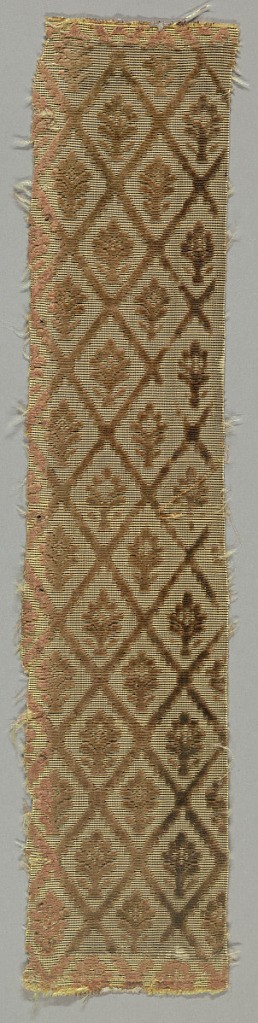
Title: Fragment
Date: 16th–17th century
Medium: silk Technique: cut supplementary warp pile (velvet) in a plain weave foundation
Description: Small fragment of brown cut velvet in a lattice design containing small stylized sprigs.